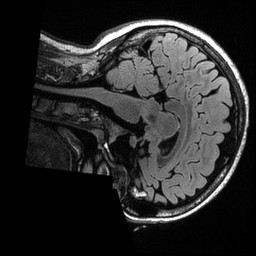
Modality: T2w
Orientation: sagittal
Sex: female
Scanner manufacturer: ge
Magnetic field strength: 3 T
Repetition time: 6 s
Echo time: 0.1273 s